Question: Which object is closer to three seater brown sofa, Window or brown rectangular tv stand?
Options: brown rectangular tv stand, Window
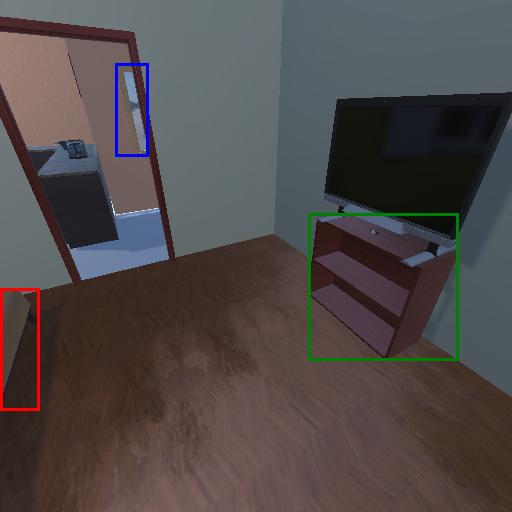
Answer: brown rectangular tv stand